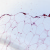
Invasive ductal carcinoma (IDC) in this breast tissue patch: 0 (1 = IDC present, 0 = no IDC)